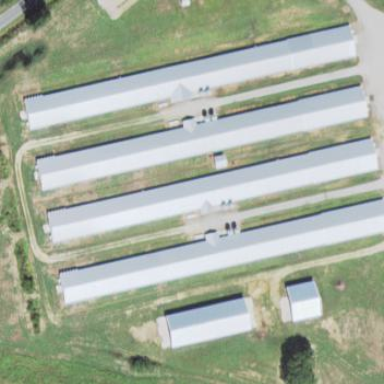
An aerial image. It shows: Farm auxiliary building.